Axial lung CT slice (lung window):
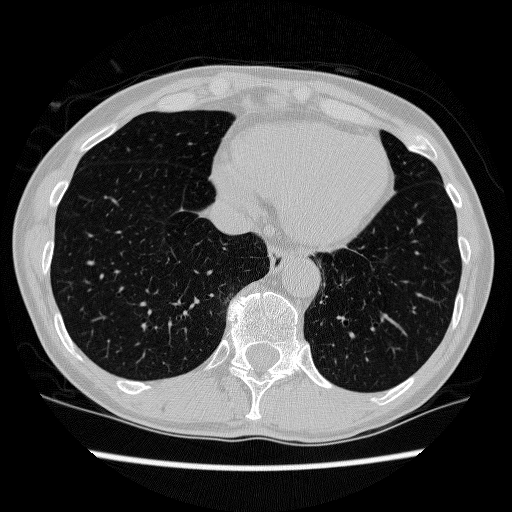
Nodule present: no